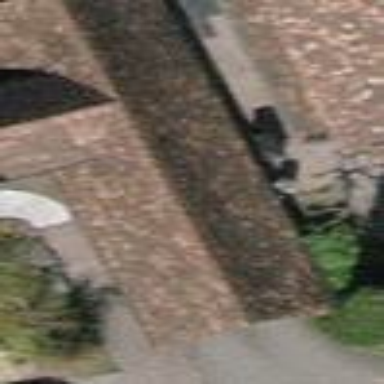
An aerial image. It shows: Garage.